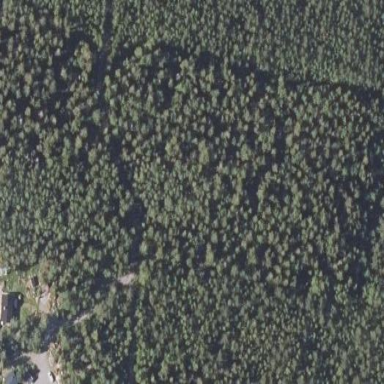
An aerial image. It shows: Swampy wetland area.